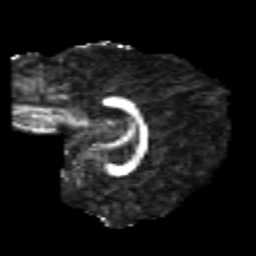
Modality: FA
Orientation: sagittal
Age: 20
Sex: female
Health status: healthy
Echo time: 0.074 s